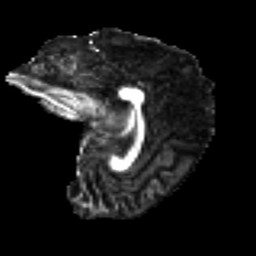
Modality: FA
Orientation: sagittal
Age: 28
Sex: female
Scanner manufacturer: ge
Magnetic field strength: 3 T
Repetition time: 7.8 s
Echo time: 0.0606 s